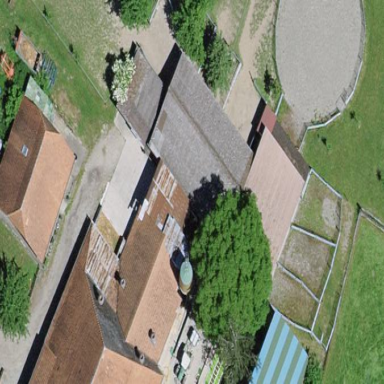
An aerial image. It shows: Stable building.